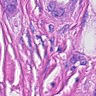
Metastatic tissue present: yes